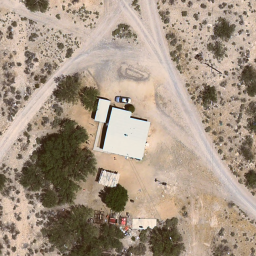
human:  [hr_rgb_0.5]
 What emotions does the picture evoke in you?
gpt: sparse residential